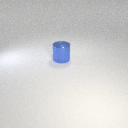
large blue metal cylinder